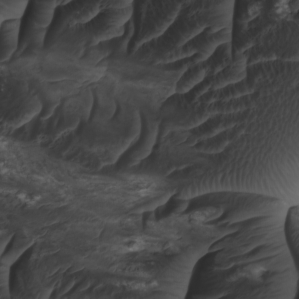
Label: non_frost